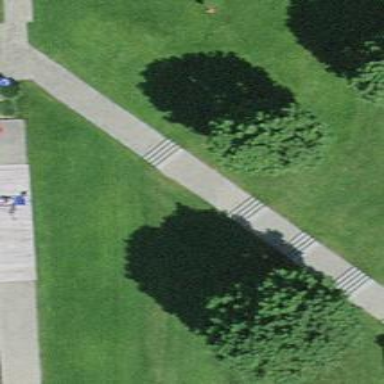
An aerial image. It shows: Set of steps on the road.